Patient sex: M
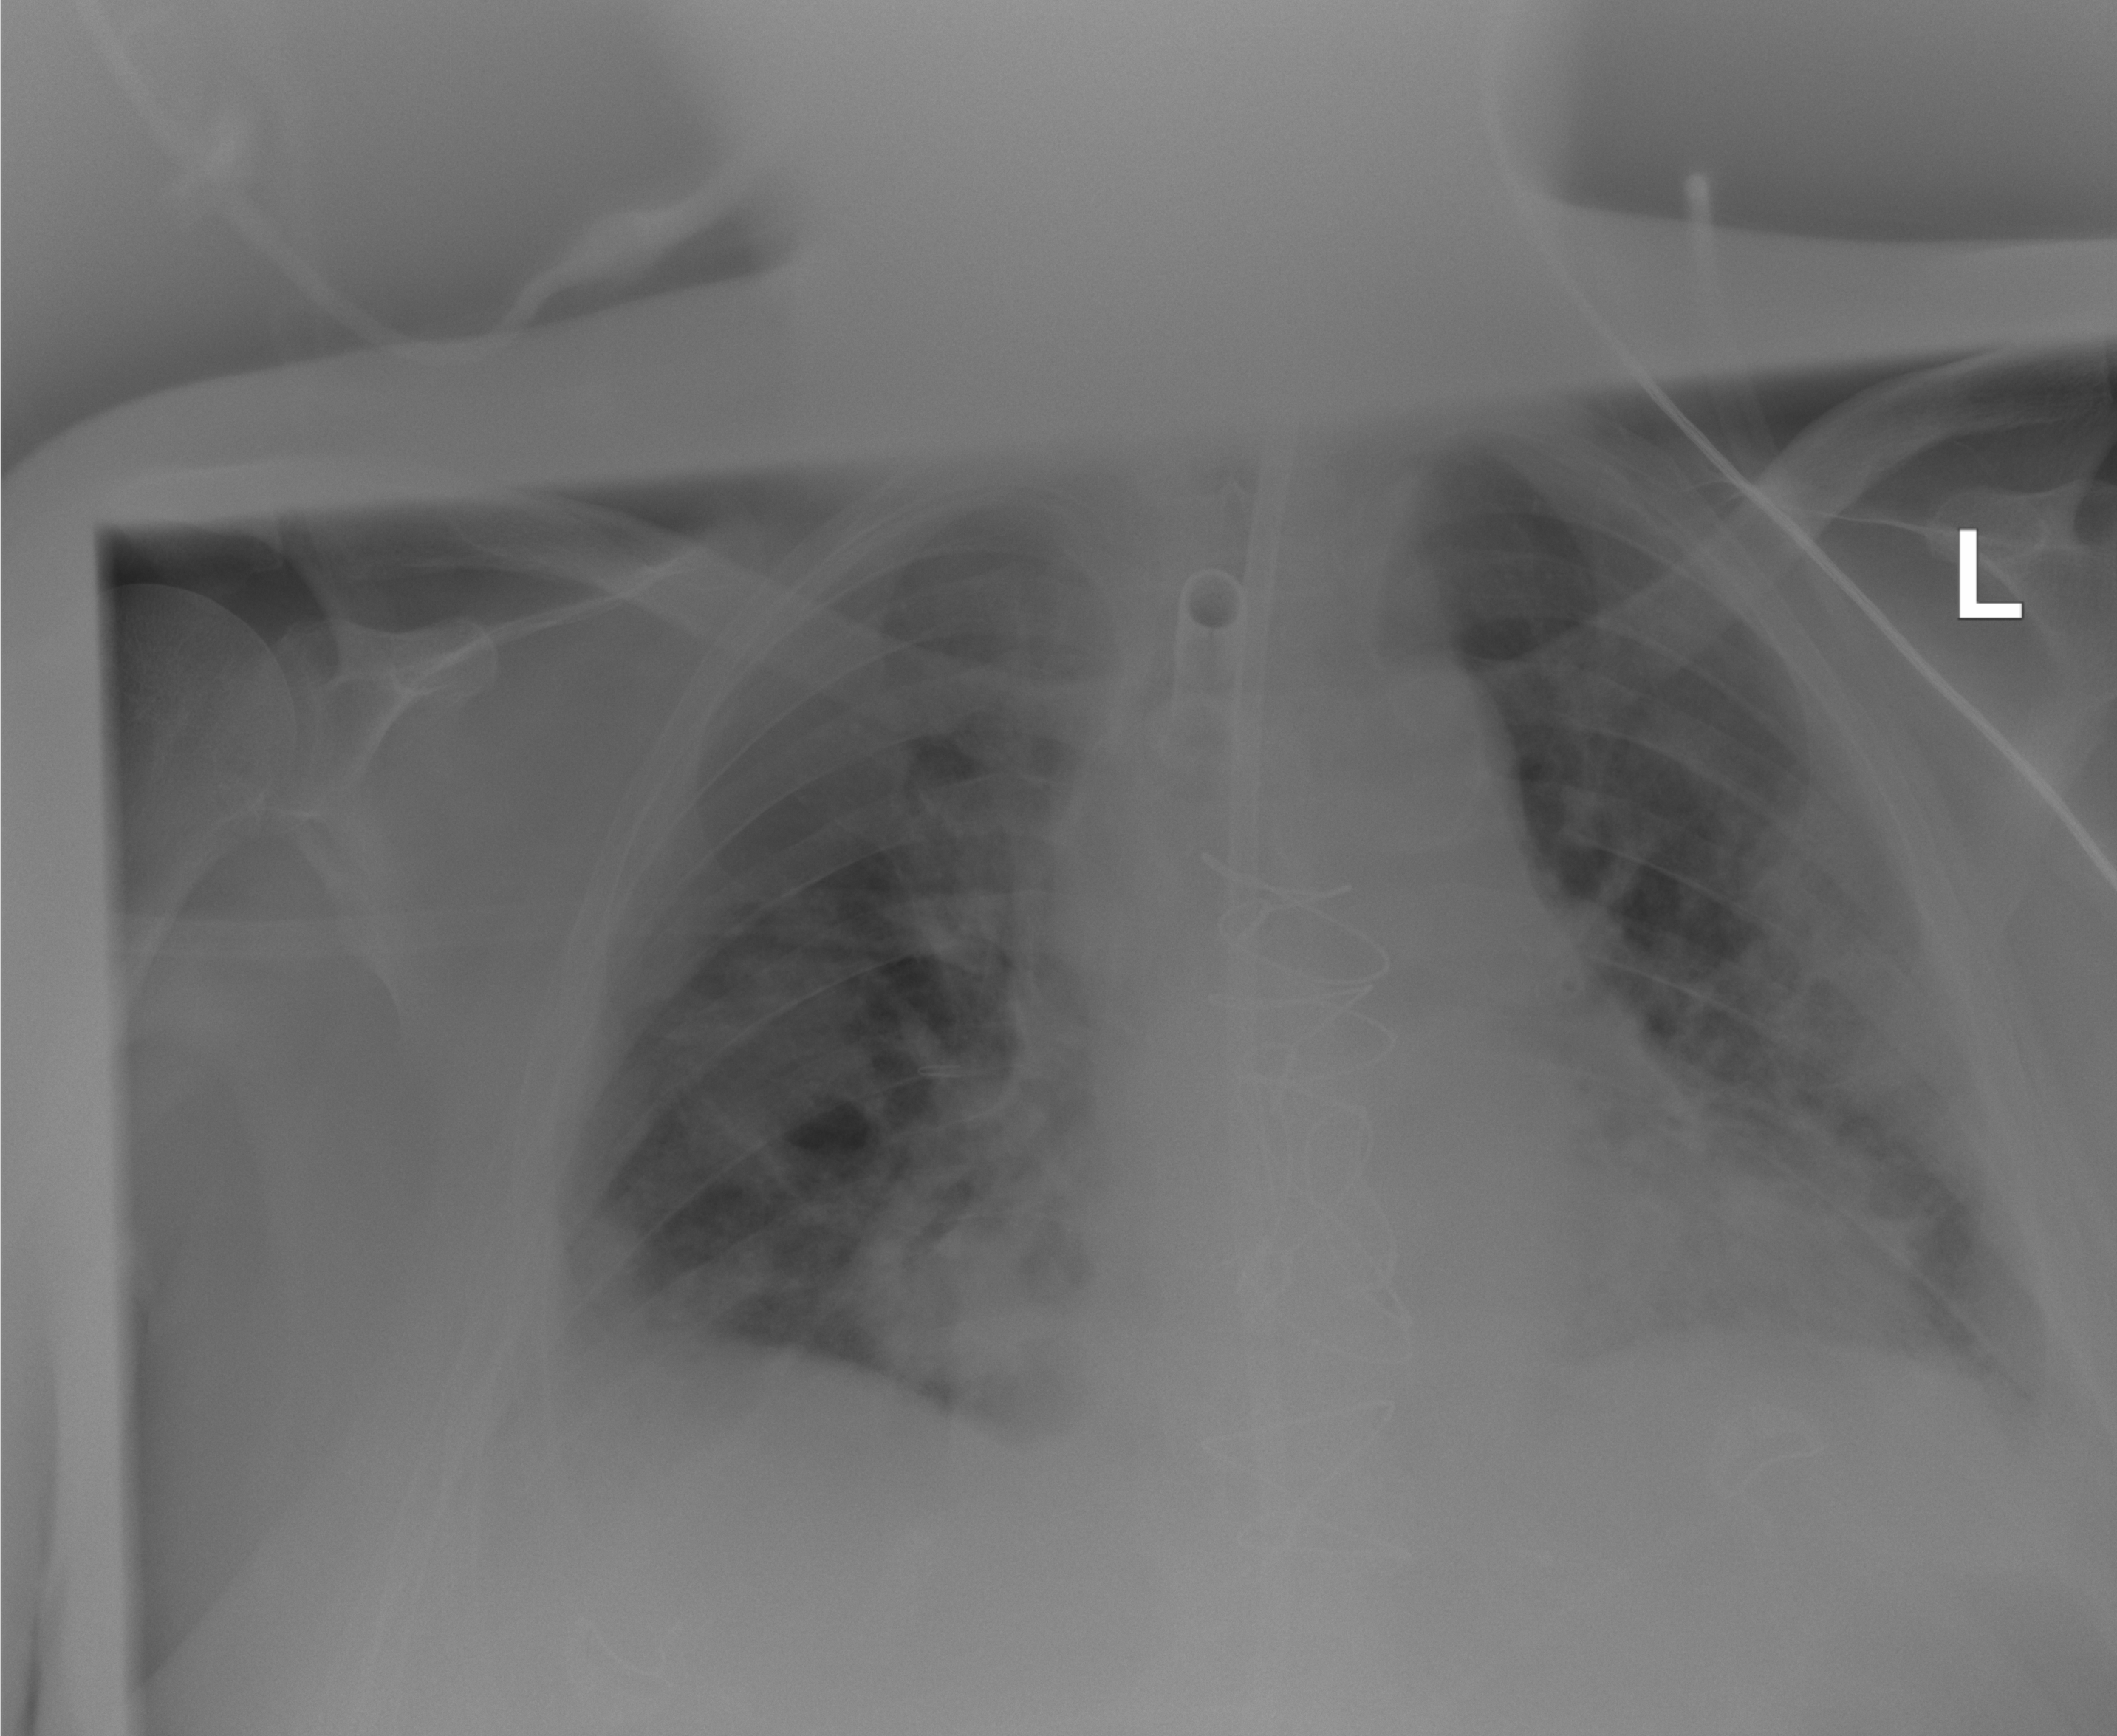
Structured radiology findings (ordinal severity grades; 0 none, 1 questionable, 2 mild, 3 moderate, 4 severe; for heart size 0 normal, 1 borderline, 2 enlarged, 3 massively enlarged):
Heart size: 2
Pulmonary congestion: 1
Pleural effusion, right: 2
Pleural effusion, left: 2
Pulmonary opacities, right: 3
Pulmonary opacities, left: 3
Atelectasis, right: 2
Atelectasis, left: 2